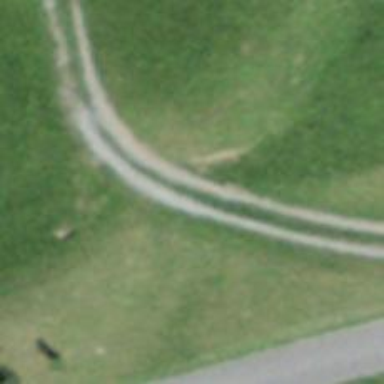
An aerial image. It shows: Unpaved service road.